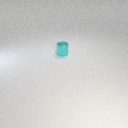
small cyan metal cylinder